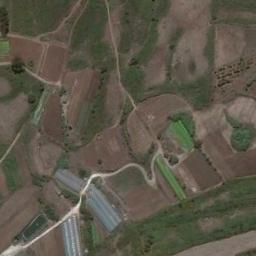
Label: rectangular_farmland